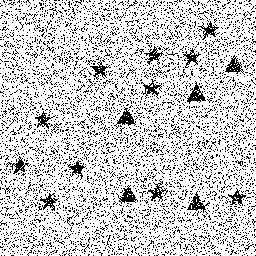
Squares: 0
Triangles: 5
Stars: 11
Total shapes: 16